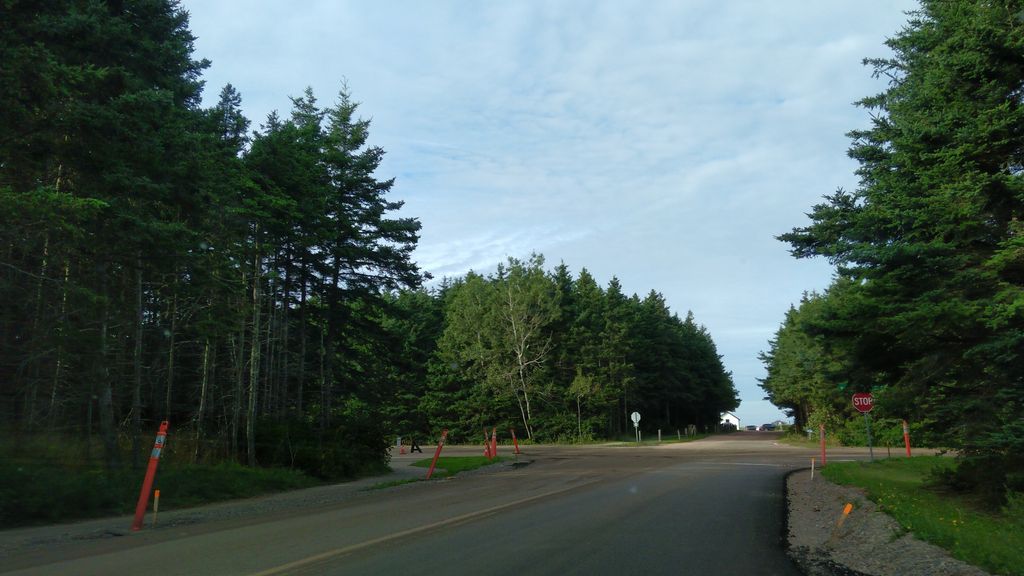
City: charlottetown